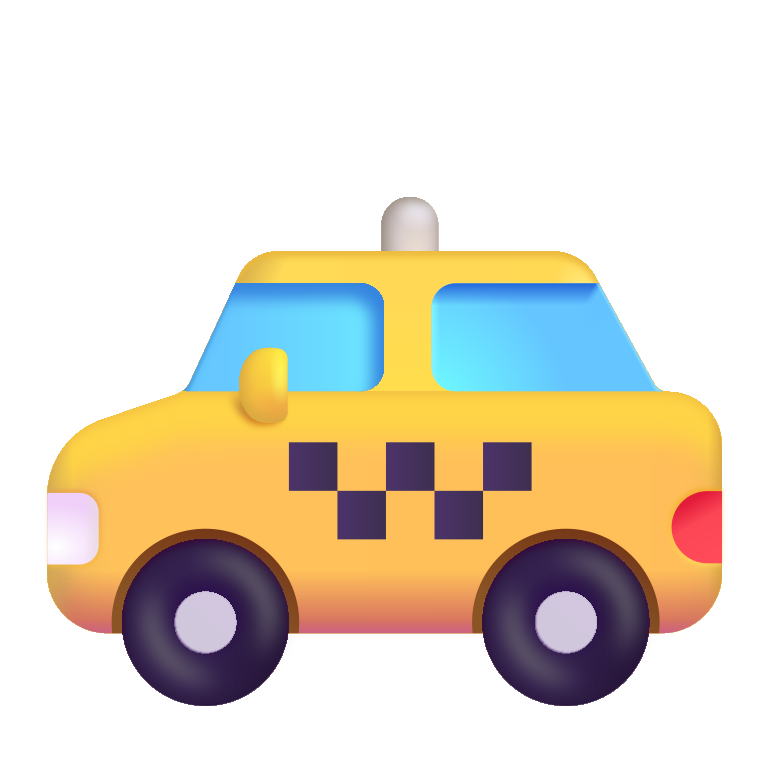
taxi color